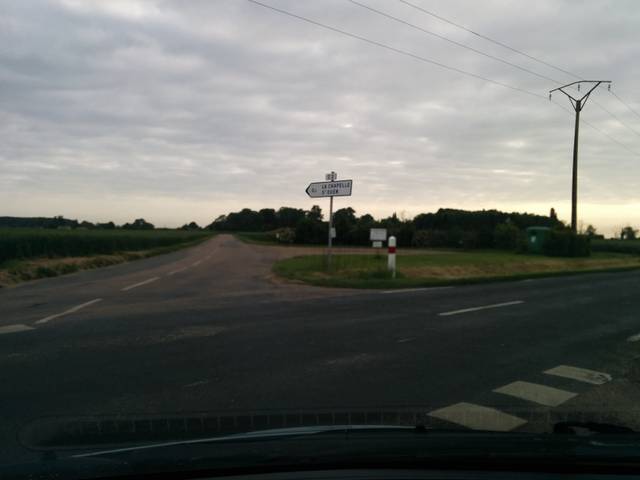
Region: France
Coordinates: 49.094, 1.551